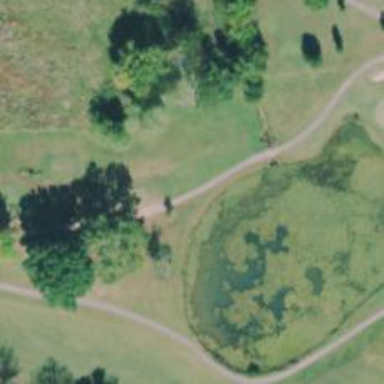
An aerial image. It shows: Service road designated as golf cart path.